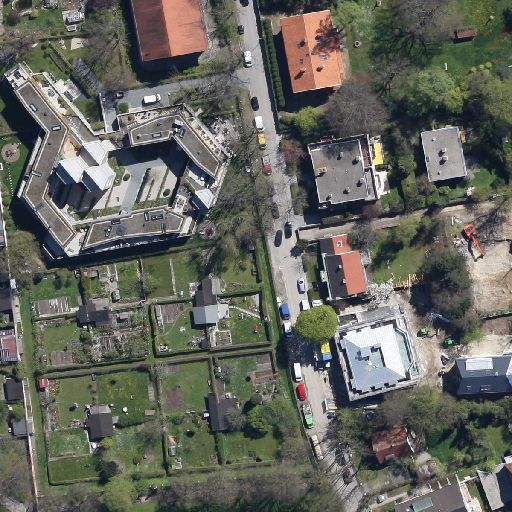
Referring expression: car driving on the road